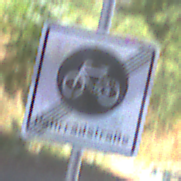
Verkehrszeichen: EndeFahrradstrasse
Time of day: Midday
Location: Roofed (Underpass)
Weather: Clear
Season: NotSpecified
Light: Natural